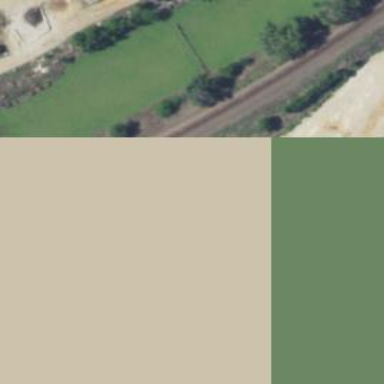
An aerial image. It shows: Abandoned railway.